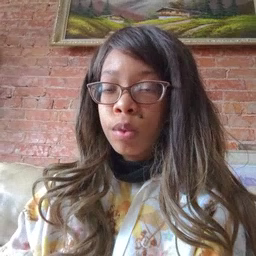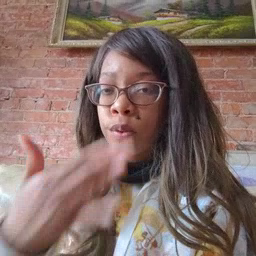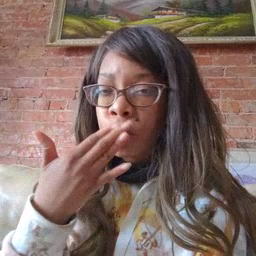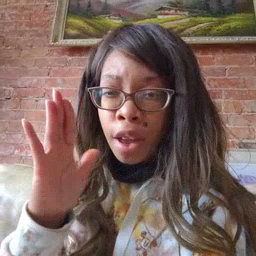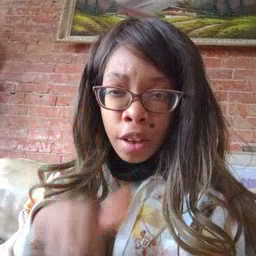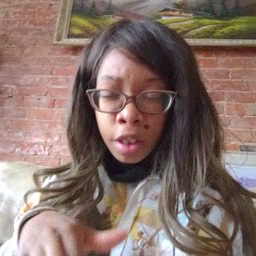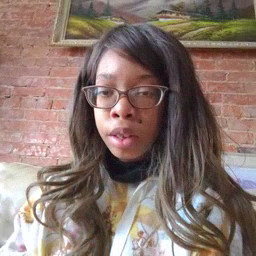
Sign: bad